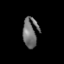
Tissue: lung
Cell type: Epithelial cells
Senescence score: 0.1231
Nuclear area (px): 436
Mean DAPI intensity: 111.612